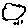
Label: cloud